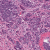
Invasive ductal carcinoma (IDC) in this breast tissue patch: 1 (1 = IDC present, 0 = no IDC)